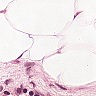
Metastatic tissue present: no